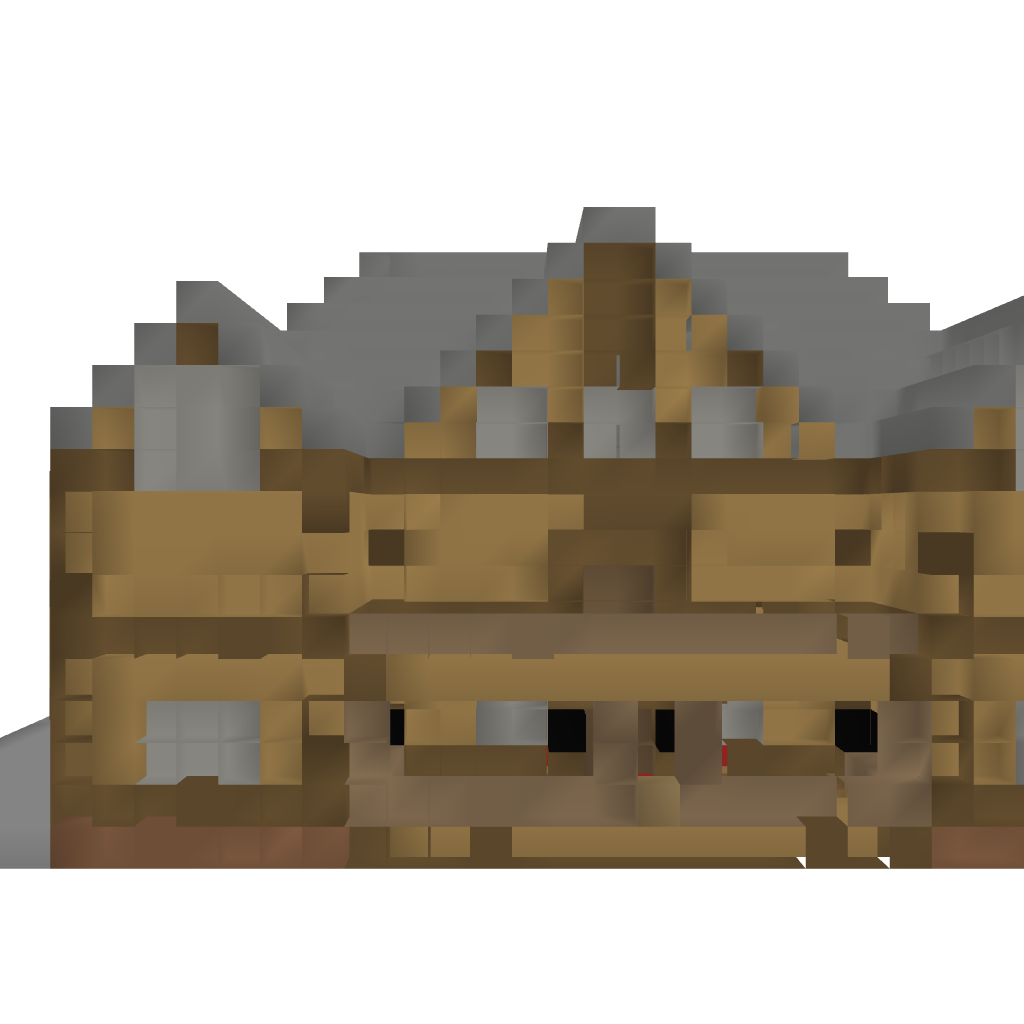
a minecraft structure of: Modern Mansion